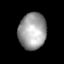
Tissue: lung
Cell type: Smooth muscle cells
Senescence score: 0.6548
Nuclear area (px): 982
Mean DAPI intensity: 159.447